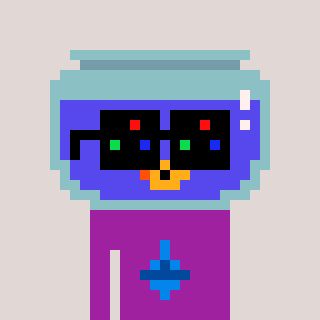
a pixel art character with square black sunglasses, a goldfish-shaped head and a magenta-colored body on a warm background